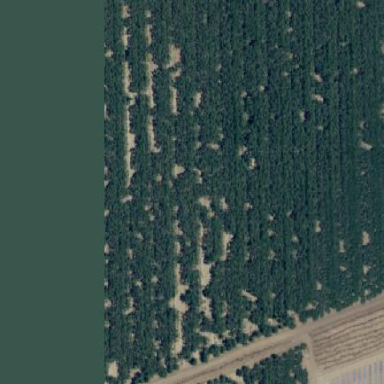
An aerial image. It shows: Almond orchard with rows of almond trees.